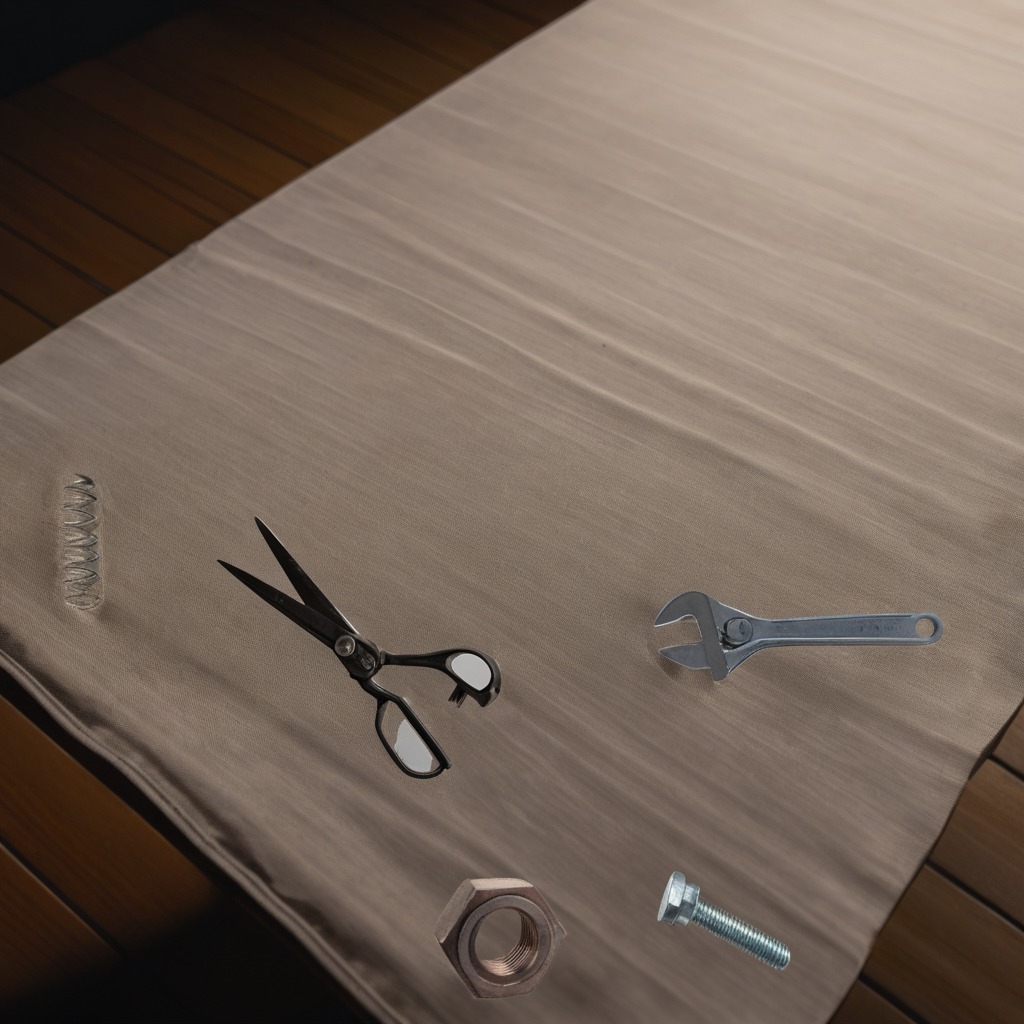
A metal machine screw, a coiled metal spring, a metal nut, a pair of scissors, and a wrench are lying on a wooden table inside a workshop at night.